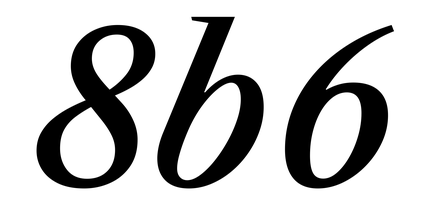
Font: LibreCaslonText-Italic_Medium_Italic